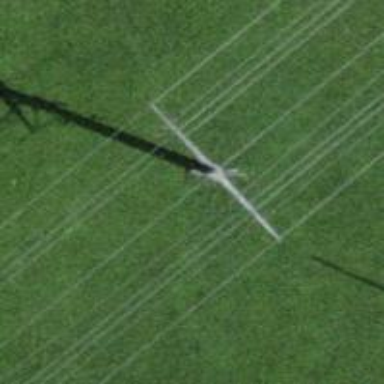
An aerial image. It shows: Power line is depicted.